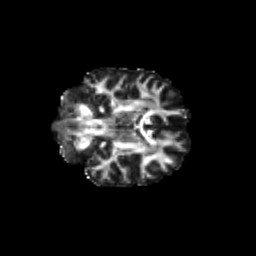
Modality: FA
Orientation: coronal
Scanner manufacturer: siemens
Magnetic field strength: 3 T
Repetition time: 9.2 s
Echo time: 0.084 s